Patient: sex F, age 59
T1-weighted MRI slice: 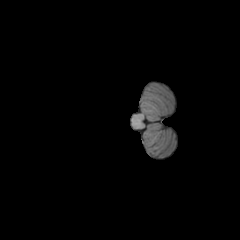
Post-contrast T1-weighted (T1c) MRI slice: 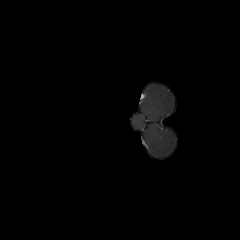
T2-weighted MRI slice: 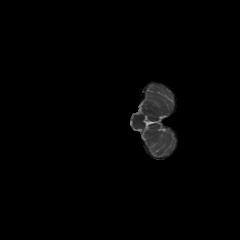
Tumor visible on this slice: no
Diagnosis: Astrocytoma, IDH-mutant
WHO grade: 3